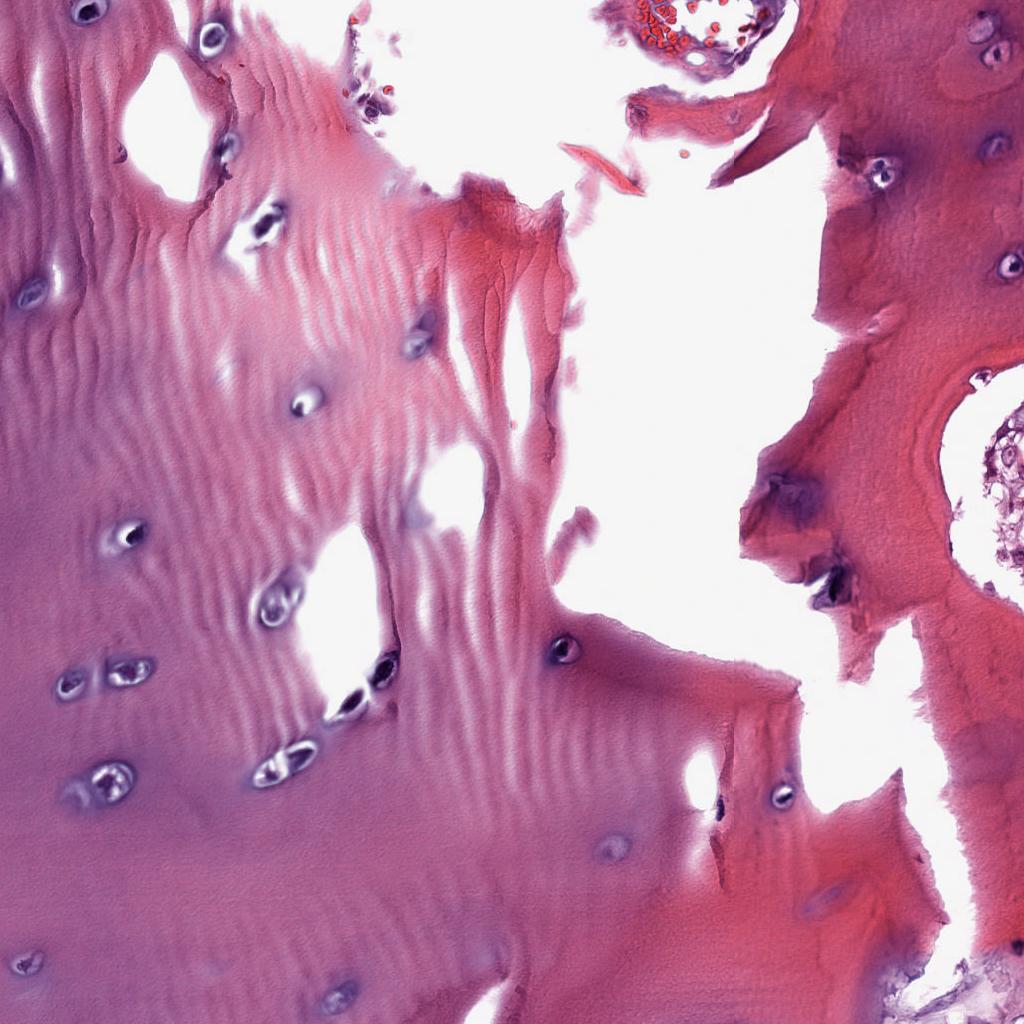
Label: Non-Tumor